Field crop: maize
Growth stage: 2
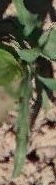
Species: maize